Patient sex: M
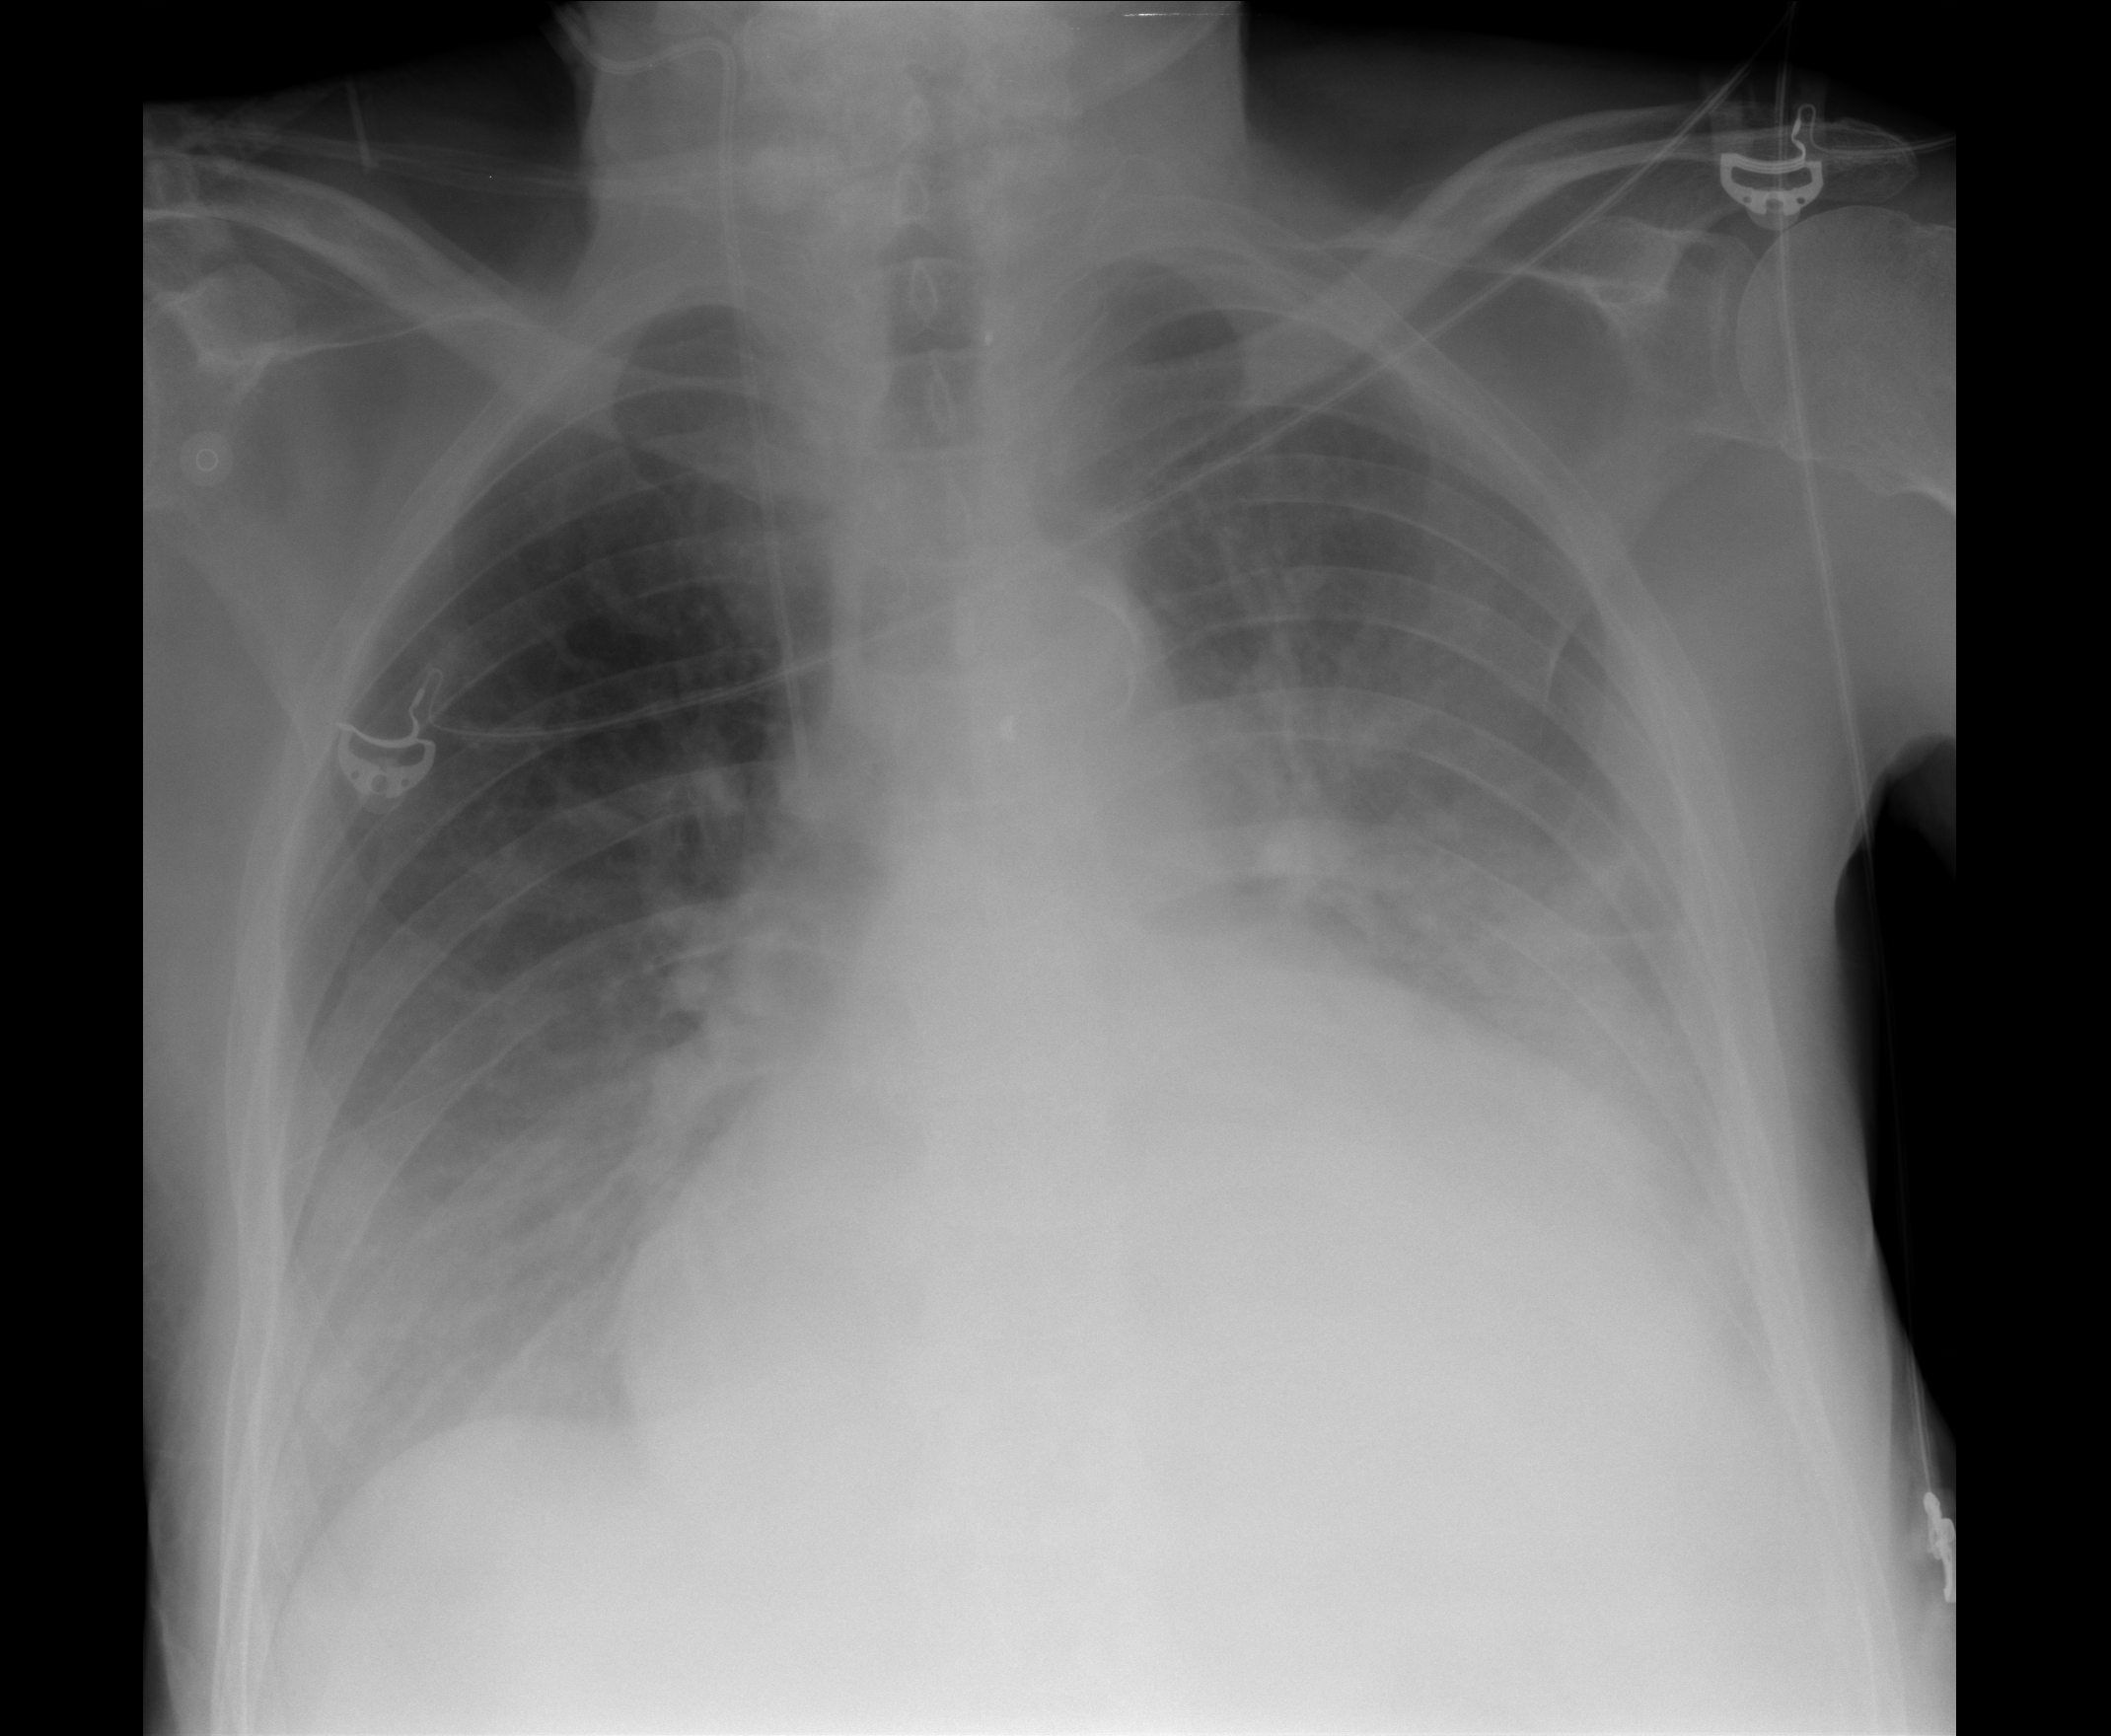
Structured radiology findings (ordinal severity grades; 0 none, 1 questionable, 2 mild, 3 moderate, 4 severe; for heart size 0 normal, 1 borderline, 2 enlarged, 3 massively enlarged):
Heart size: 3
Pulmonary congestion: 2
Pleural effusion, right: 0
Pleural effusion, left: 2
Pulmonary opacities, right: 0
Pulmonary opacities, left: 0
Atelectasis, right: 0
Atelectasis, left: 2